Interaction volume radius: 10 \u00c5
Interaction volume height: 10 \u00c5
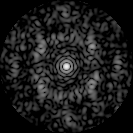
Disorder parameter: 0.7042